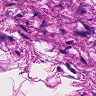
Metastatic tissue present: no